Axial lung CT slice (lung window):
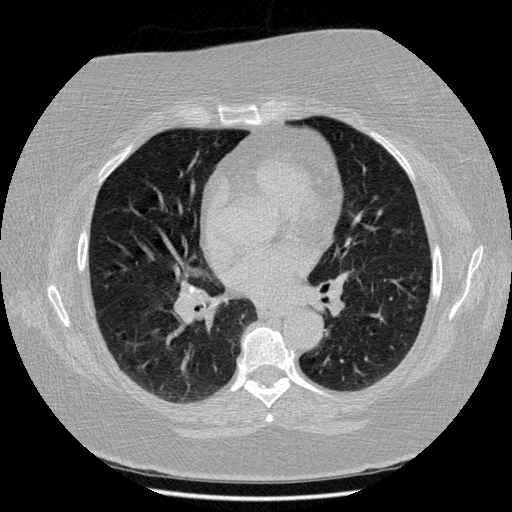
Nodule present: no